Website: macys
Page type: customer-info-address
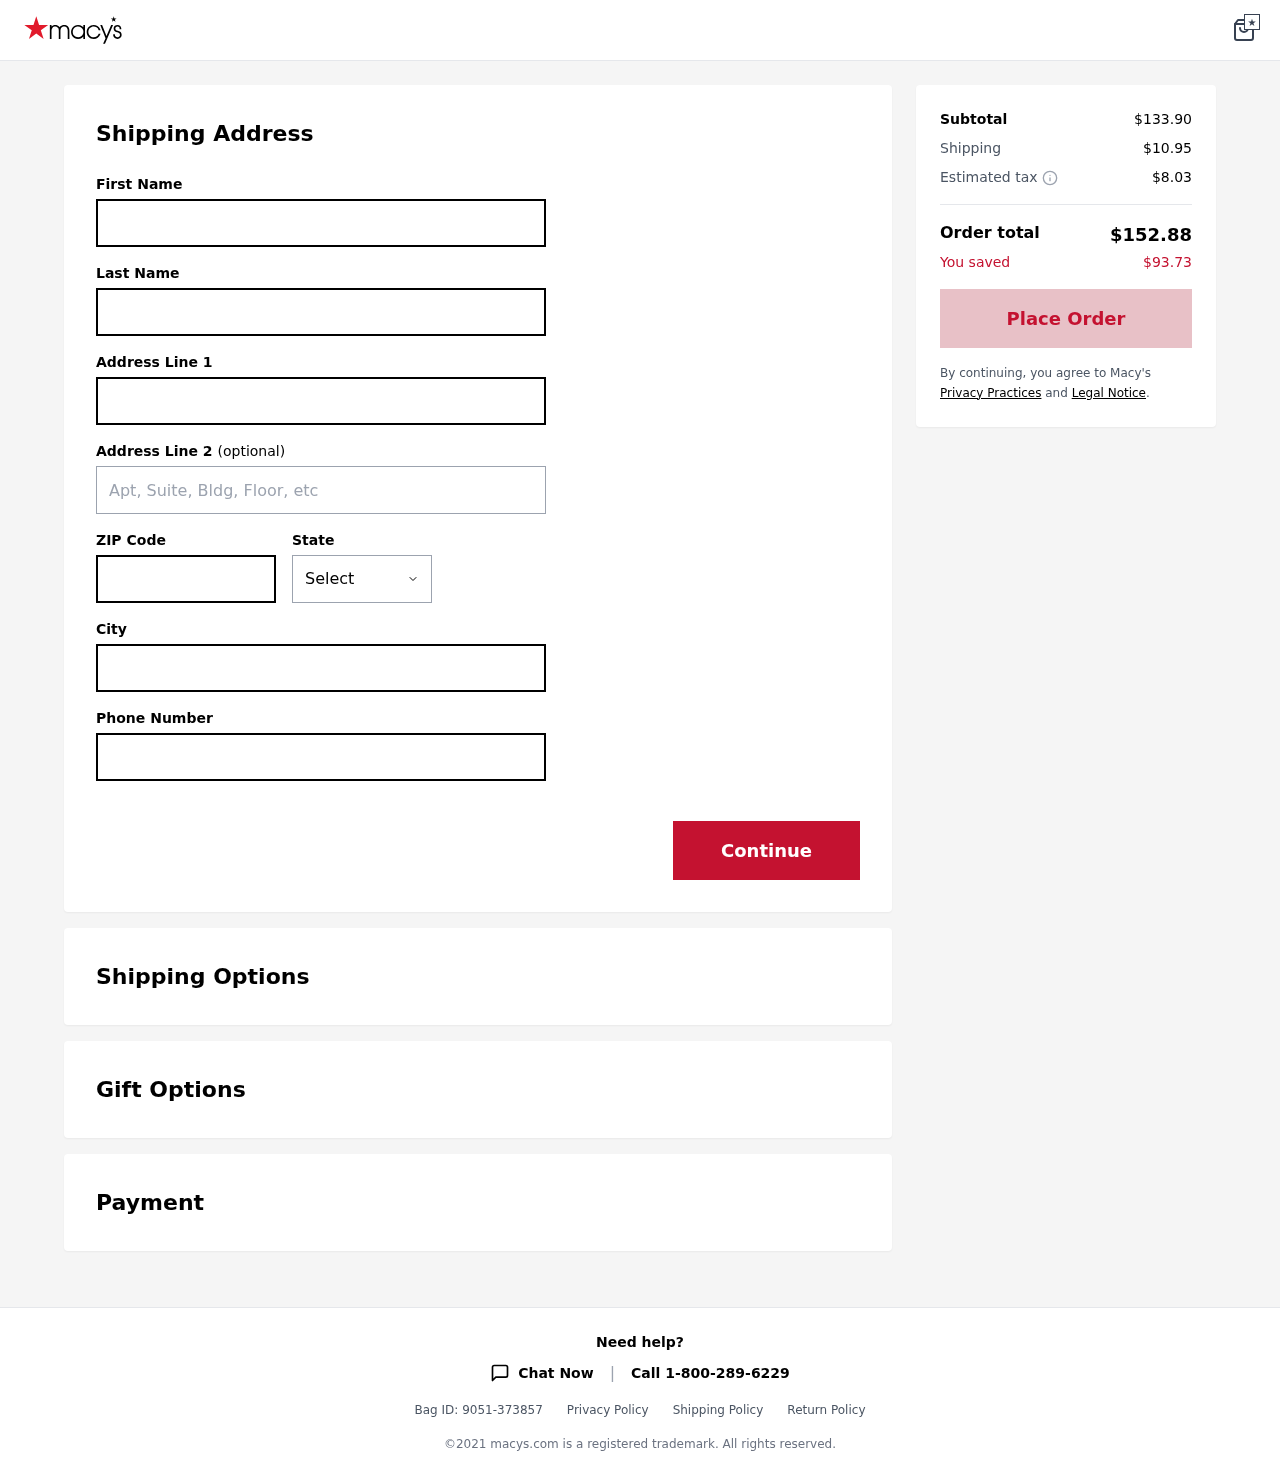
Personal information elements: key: PII_CITY
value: Manuelmouth
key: PII_FIRSTNAME
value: Juan
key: PII_LASTNAME
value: Brown
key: PII_PHONE
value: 3342743706
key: PII_POSTCODE
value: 87420
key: PII_STATE
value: Florida
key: PII_STREET
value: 9652 Stephen Coves
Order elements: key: ORDER_SUBTOTAL
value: $133.90
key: ORDER_SHIPPING_COST
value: $10.95
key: ORDER_TAX
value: $8.03
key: ORDER_TOTAL
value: $152.88
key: ORDER_SAVINGS
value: $93.73